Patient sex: F
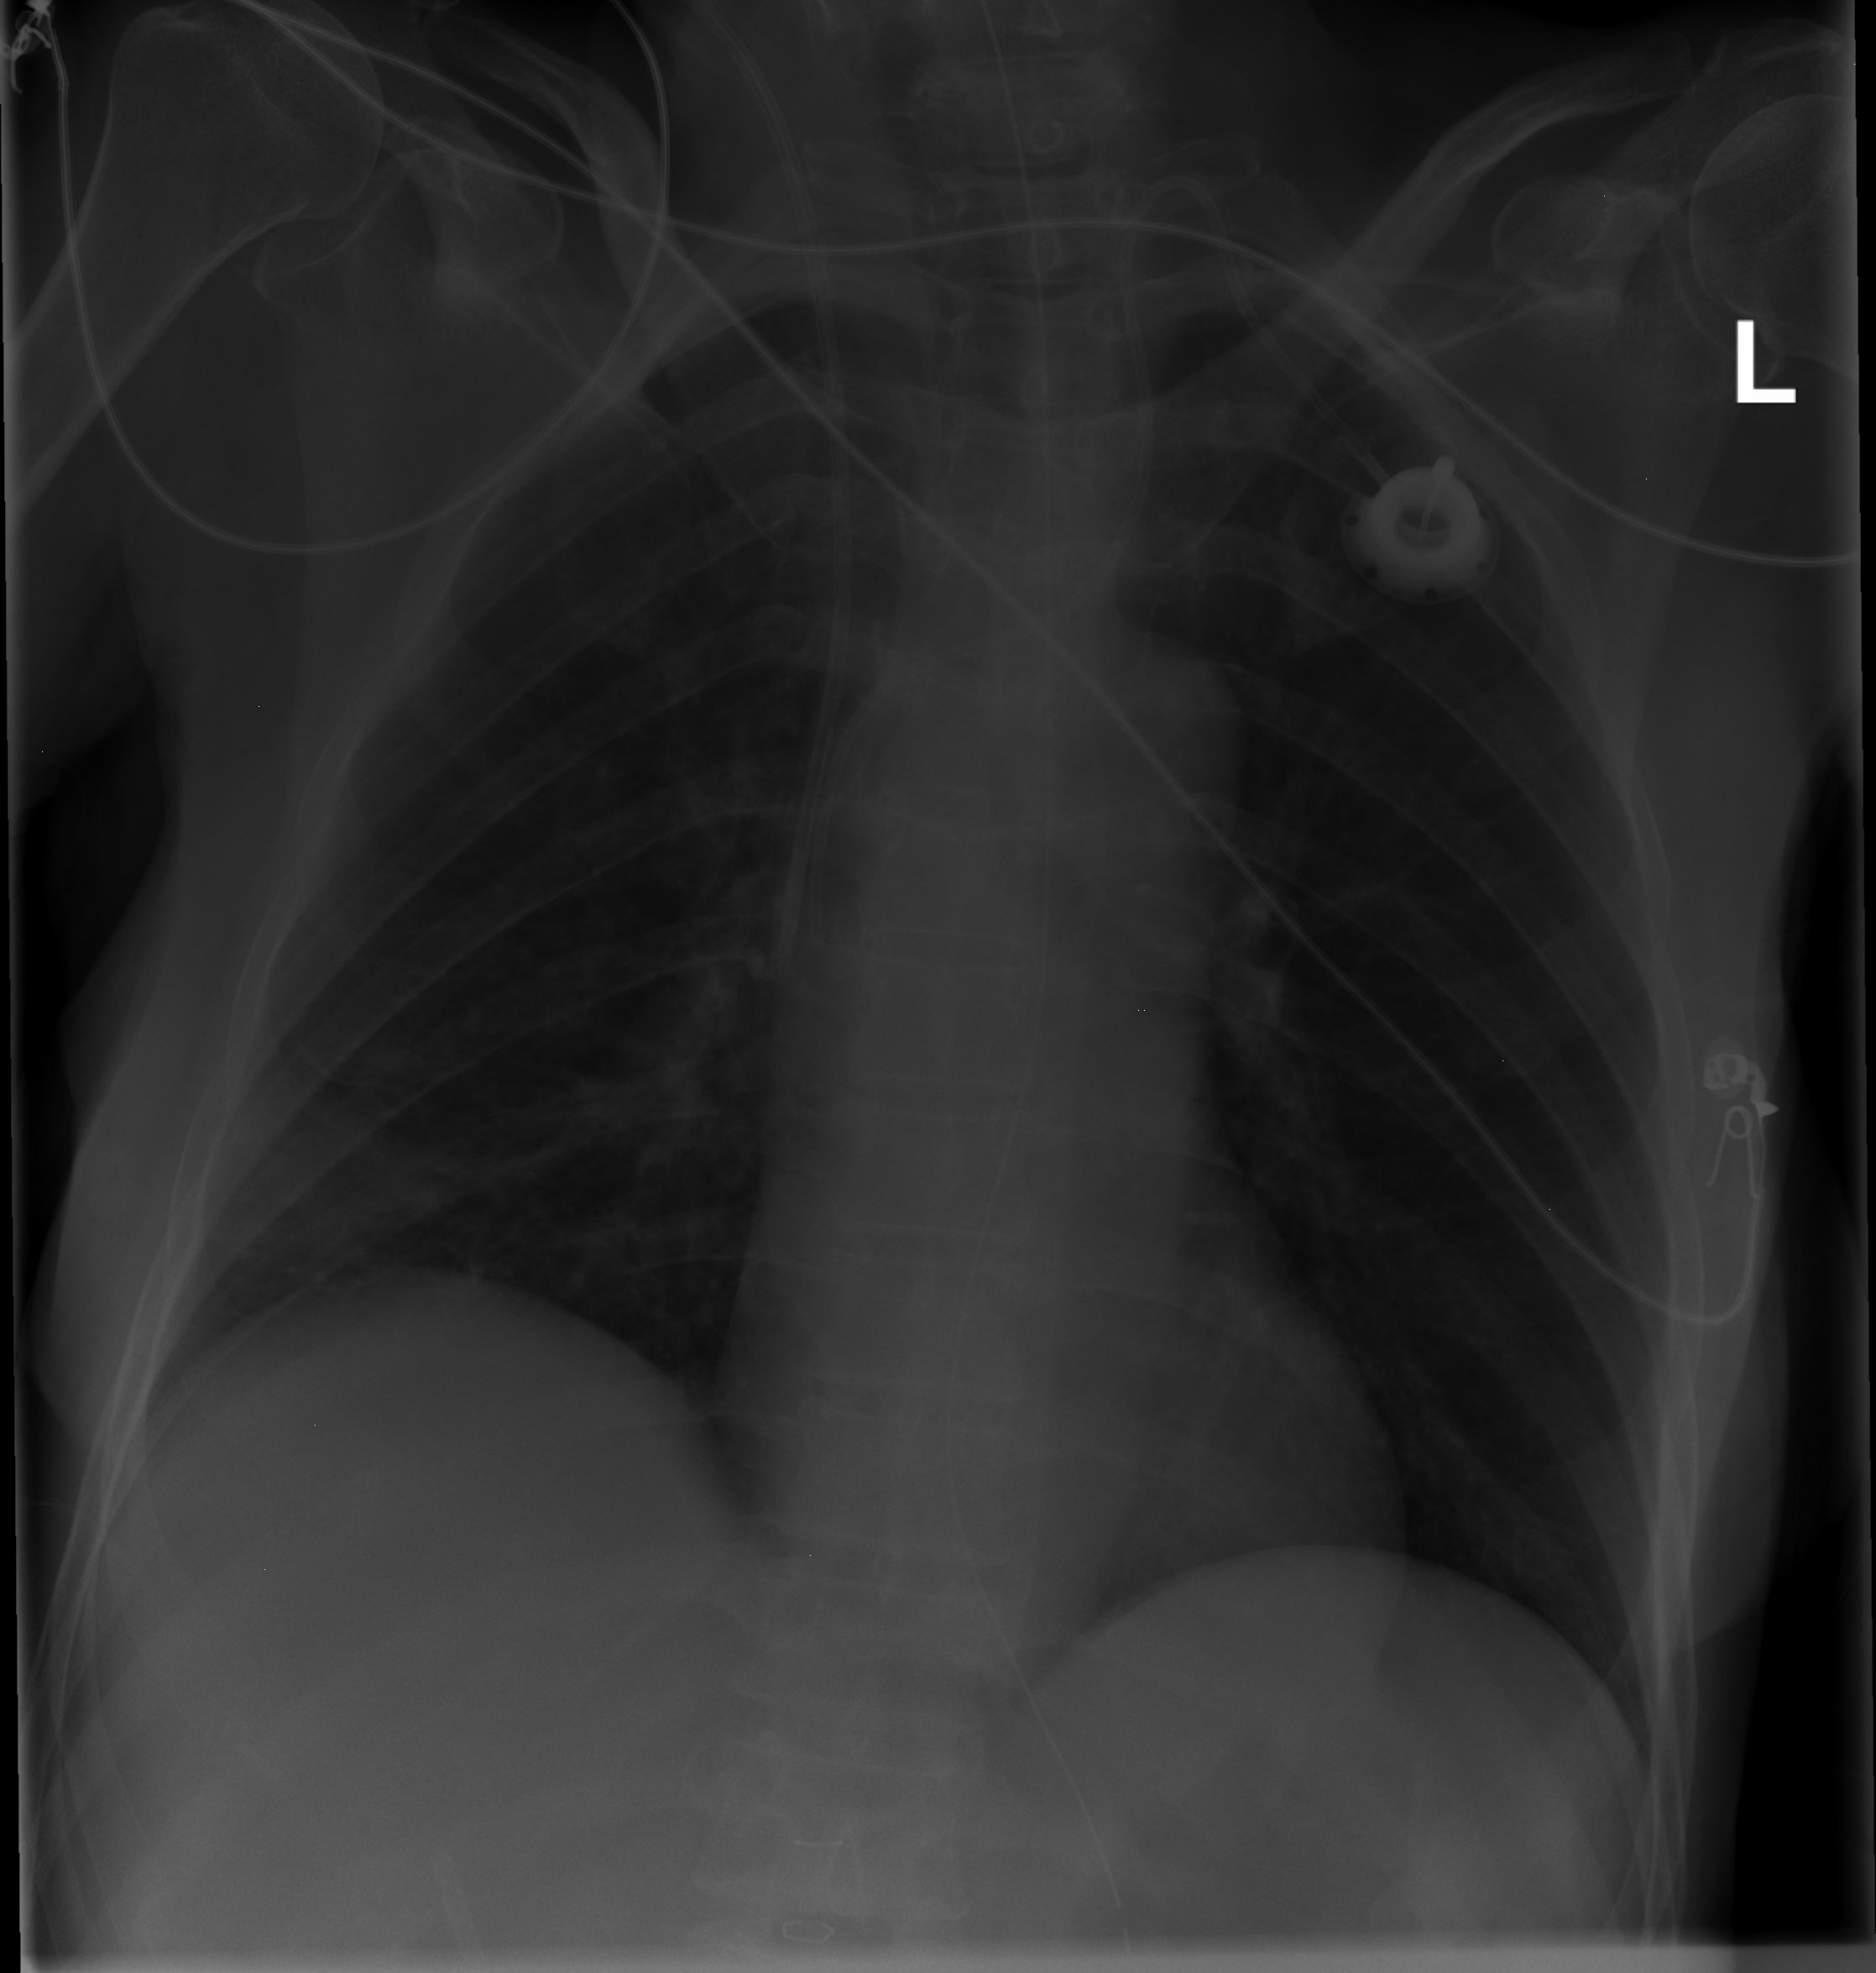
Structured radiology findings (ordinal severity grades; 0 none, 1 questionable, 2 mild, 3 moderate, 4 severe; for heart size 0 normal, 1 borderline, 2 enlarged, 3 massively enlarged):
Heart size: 0
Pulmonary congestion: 0
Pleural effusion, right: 0
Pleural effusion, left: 0
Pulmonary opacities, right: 0
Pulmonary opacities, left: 0
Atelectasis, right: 2
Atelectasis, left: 0